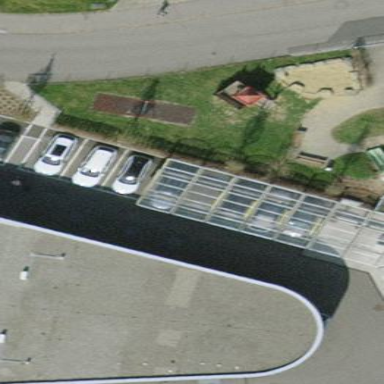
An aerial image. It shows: Carport building.